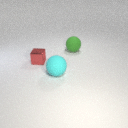
large cyan rubber sphere in front of large green rubber sphere